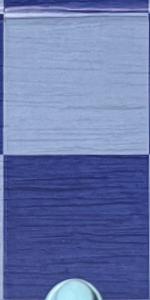
Label: Empty